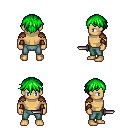
a pixel art fantasy rpg character, male body template, human, tanned skin, leather shoulder armor, teal pants, green short bangs hairstyle, cloth bracers, dagger, four views (front, back, left, right), 2x2 character sprite sheet, small pixel art, hard edges, no anti-aliasing